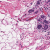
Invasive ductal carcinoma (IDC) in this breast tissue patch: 0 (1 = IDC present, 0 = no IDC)